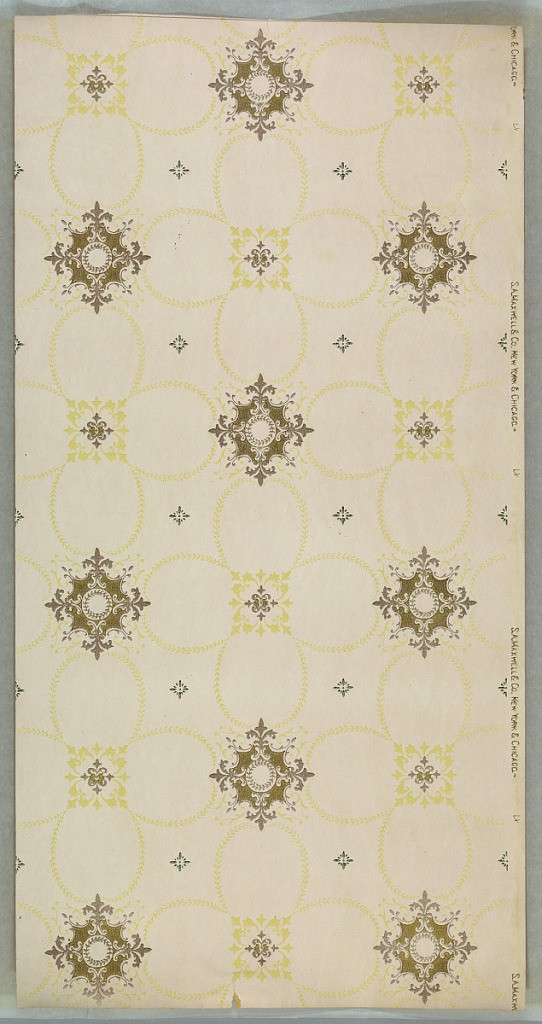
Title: Ceiling paper
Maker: Maxwell & Co., S.A., Chicago, Illinois, USA
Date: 1905–1915
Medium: Machine-printed paper
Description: Alternating medallions. Smaller medallion is placed in center of lag-and-feather floral petals. Ground is cream. Printed in yellow, gold mica, green mica, and pink mica.
Printed in right selvedge: S. A. Maxwell & Co.